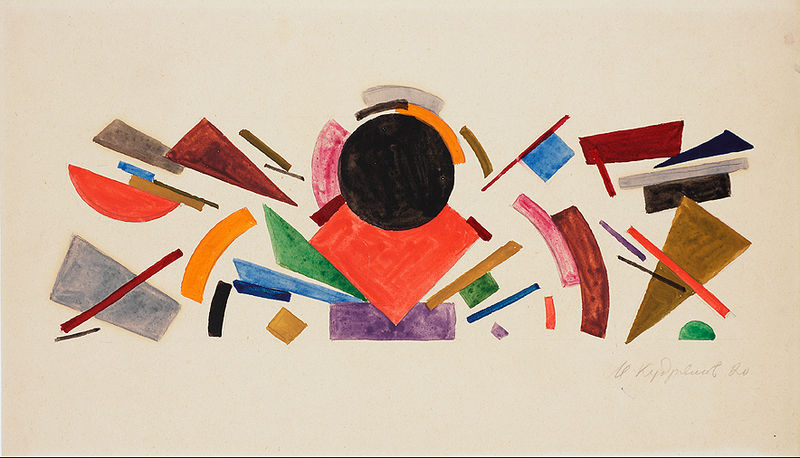
Titel: Abstract Design, Abstract Design
Künstler: Ivan Alekseevich Kudriashov
Standort: Amherst (Massachusetts, USA)
Institution: Mead Art Museum, Amherst College
Schlagwörter: arches, blue, red, white, black, green, grey, modern, painting, yellow, pattern, pink, print, brown, orange, drawing, paper, purple, line, sketch, abstract, ink, rectangle, square, water colour, watercolor, colorful, colors, colours, geometric, moon, circle, explosion, forms, lines, shapes, stripes, colour, ochre, paint, round, collage, angle, shape, chaos, triangle, curve, balck, 20th century, signed, half circle, rhombus, semi-circle, rred, focal point, pruple, lively, layer, polygon, polygons, half, semi circular